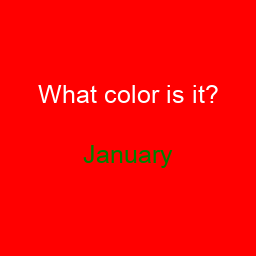
Color: green
Background color: red
Question text color: white